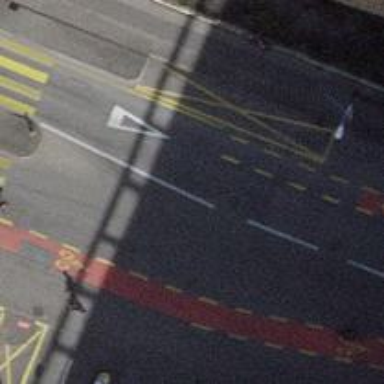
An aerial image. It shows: Tertiary road with asphalt surface including cycle lane.